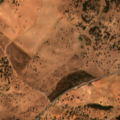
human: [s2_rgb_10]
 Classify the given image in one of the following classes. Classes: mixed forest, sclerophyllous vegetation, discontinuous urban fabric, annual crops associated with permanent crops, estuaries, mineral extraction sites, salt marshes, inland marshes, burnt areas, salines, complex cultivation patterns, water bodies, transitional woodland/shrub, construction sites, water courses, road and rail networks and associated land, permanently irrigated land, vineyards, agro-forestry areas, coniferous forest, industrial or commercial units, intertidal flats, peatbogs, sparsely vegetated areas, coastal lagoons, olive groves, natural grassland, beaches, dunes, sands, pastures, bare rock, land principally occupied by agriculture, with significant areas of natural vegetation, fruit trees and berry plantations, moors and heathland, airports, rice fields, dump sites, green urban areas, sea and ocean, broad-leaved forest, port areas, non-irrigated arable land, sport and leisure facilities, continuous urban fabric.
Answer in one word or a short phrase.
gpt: pastures, agro-forestry areas, transitional woodland/shrub